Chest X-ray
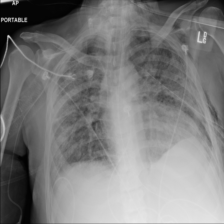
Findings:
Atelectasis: negative
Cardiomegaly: negative
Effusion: negative
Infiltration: negative
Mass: negative
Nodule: negative
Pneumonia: negative
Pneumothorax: negative
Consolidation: negative
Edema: negative
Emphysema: negative
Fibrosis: negative
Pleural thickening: negative
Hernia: negative